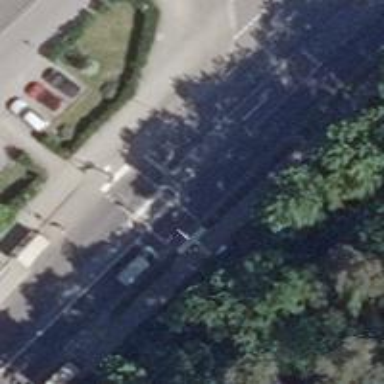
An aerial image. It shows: Zebra crossing with traffic signals and pedestrian island.